Question: I want my site header after page scroll to the bottom of Figure 1, Figure 2 changes. How should i write the code? Please help

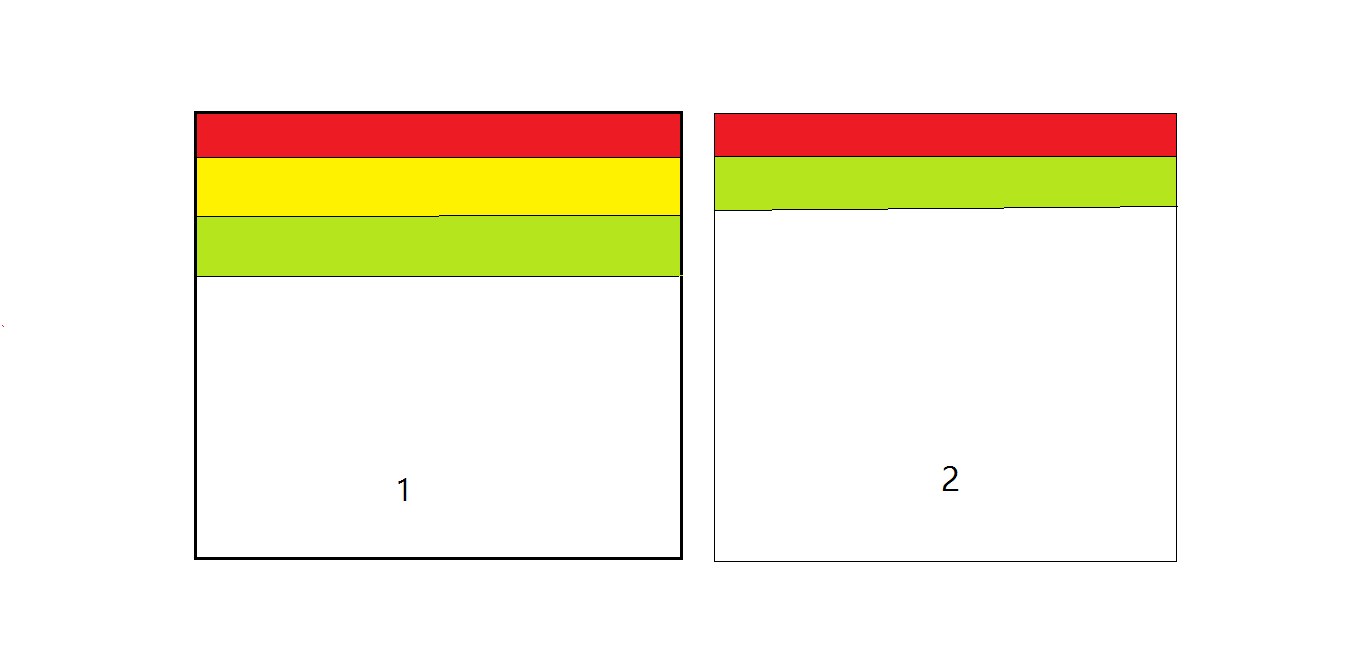
Answer: try this
'''
$(window).scroll(function(){
var sticky = $('.sticky'),
scroll = $(window).scrollTop();
if (scroll >= 100) sticky.addClass('fixed');
else sticky.removeClass('fixed');
});
'''